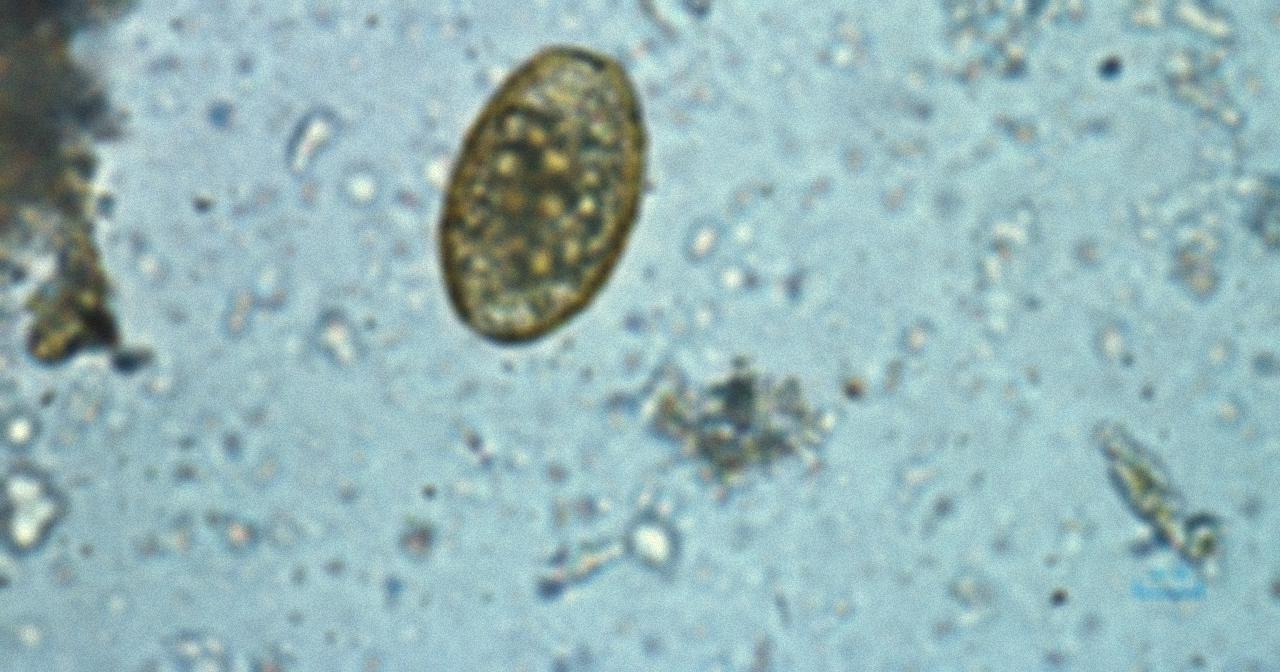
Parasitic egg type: Ascaris lumbricoides